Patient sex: F
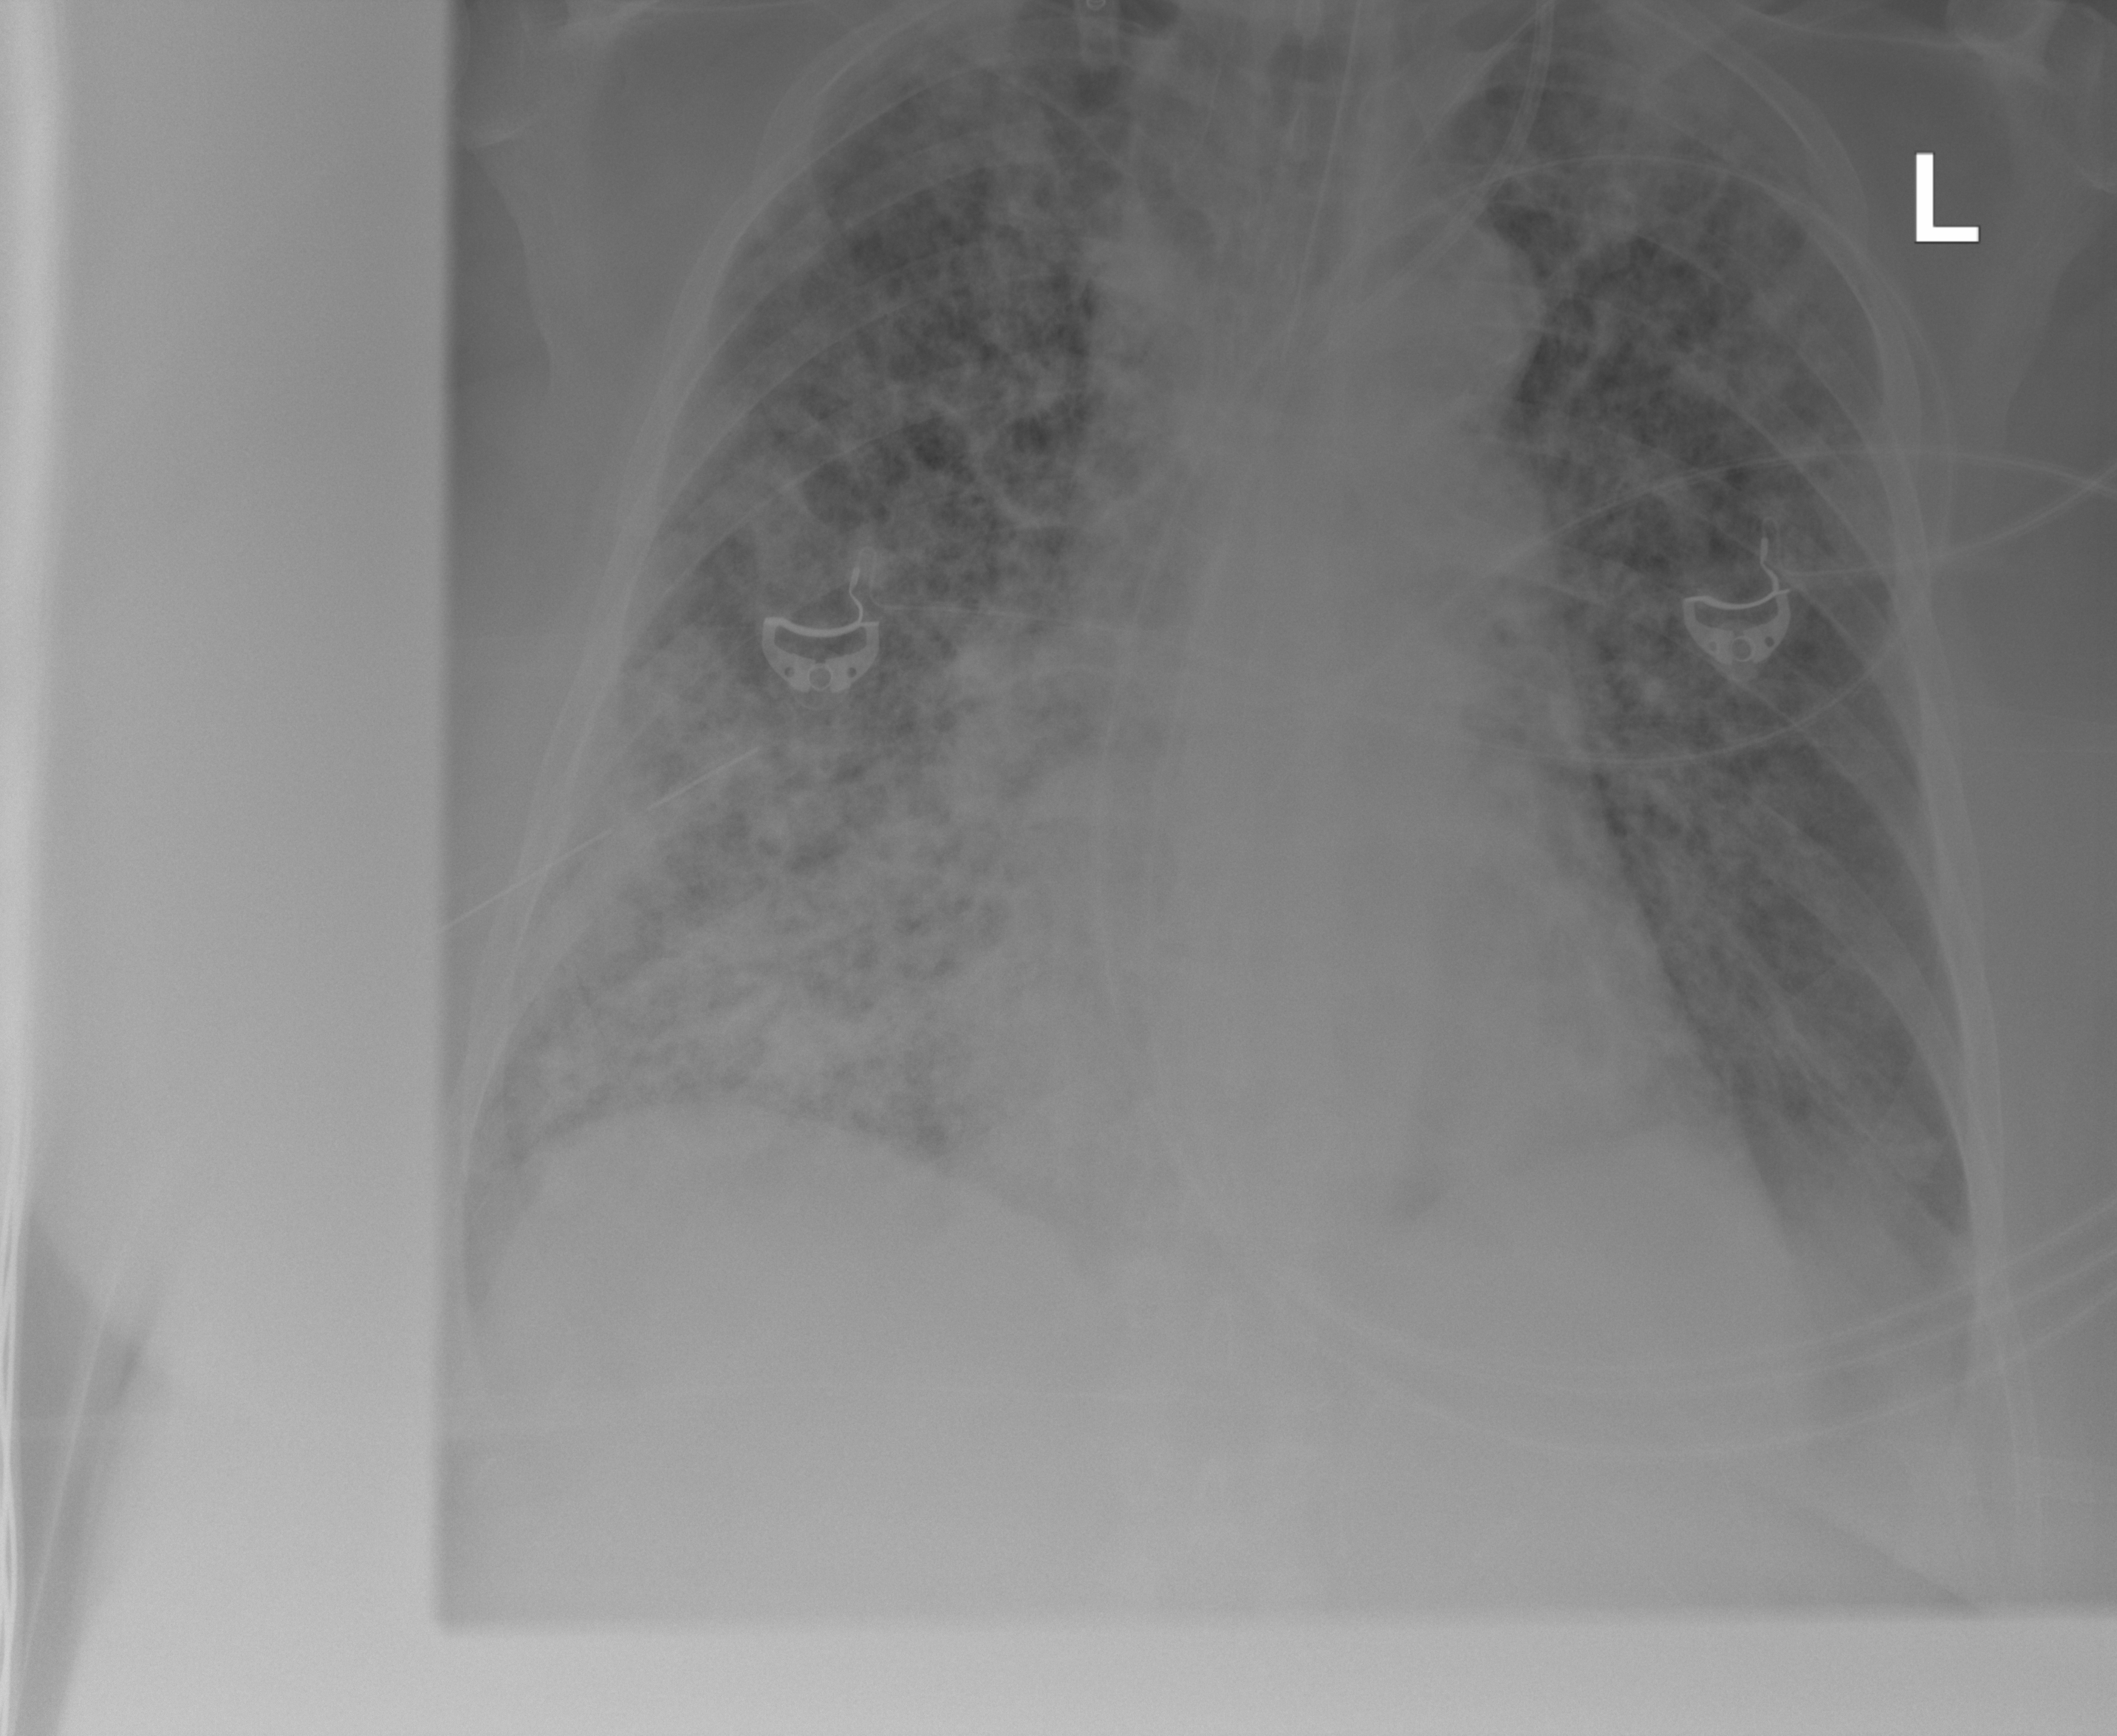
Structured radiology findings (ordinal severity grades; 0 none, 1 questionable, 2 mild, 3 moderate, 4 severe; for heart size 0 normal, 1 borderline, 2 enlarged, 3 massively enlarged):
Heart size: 0
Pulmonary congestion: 0
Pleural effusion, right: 0
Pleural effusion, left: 2
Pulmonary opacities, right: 3
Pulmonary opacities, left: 3
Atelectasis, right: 3
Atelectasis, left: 3